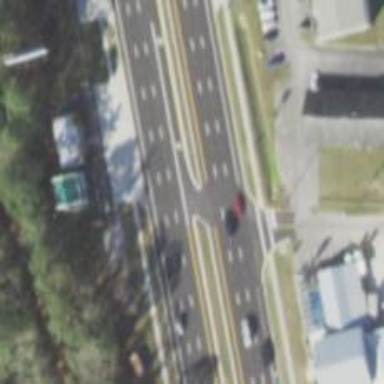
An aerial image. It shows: Primary link road with asphalt surface.